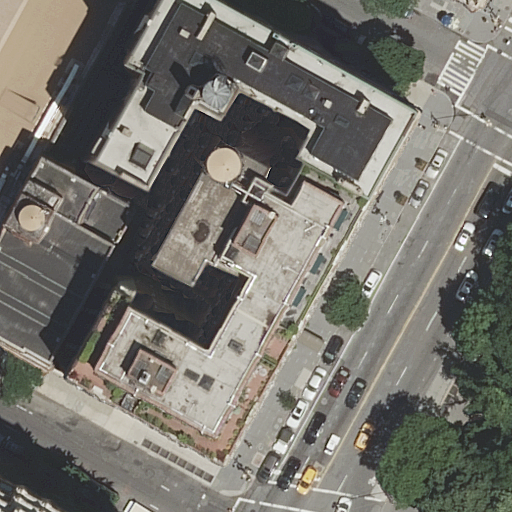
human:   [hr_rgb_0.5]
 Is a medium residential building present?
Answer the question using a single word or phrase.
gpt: yes

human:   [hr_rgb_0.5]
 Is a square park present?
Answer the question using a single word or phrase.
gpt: no

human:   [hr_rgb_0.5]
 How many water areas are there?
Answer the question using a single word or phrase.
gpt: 0

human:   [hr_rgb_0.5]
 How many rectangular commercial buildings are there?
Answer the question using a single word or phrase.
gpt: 1

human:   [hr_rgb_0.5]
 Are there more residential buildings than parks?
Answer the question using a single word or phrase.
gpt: yes

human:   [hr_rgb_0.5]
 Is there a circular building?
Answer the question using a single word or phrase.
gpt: no

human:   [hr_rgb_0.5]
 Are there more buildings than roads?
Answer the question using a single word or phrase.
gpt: no

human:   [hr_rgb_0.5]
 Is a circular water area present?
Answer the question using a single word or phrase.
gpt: no

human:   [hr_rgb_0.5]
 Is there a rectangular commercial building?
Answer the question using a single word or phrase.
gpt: yes

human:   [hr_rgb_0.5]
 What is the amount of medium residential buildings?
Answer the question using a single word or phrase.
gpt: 2

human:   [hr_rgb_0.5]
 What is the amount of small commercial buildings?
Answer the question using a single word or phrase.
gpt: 0

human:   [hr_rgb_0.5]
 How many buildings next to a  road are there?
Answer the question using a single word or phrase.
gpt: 6

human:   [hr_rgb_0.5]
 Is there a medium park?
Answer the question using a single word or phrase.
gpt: no

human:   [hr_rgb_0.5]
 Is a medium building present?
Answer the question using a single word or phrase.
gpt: yes

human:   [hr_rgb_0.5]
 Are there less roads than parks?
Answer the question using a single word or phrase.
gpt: no

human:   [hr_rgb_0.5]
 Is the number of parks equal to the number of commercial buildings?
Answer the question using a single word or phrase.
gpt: yes

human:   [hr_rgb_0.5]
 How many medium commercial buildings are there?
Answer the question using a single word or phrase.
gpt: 0

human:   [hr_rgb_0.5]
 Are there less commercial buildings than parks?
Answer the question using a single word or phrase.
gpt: no

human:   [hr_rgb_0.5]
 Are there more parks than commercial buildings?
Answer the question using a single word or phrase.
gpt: no

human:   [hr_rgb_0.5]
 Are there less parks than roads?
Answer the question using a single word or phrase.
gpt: yes

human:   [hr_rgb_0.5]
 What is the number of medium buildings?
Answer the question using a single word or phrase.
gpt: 2

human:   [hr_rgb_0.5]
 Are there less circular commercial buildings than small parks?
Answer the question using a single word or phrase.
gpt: no

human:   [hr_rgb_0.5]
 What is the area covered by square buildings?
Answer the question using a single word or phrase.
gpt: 0m2

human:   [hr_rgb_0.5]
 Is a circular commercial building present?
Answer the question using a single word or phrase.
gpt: no

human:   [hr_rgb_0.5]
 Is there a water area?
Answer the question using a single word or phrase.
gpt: no

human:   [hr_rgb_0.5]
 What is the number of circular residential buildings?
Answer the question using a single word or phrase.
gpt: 0

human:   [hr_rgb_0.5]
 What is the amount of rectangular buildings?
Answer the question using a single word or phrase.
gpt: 4

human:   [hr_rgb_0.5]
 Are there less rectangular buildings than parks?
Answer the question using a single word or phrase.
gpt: no

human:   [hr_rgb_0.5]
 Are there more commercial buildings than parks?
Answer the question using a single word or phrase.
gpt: no

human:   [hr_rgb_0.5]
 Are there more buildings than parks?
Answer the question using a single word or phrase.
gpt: yes

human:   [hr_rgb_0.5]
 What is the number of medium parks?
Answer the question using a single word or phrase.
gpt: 0

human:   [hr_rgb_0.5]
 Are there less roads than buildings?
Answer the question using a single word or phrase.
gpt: no

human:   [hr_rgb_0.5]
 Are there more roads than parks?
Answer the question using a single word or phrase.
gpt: yes

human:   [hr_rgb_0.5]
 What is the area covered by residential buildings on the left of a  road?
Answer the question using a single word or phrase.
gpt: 3370m2

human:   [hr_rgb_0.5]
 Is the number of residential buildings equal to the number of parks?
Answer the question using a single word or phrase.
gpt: no

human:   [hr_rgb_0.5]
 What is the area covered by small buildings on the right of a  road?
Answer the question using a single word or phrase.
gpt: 22m2